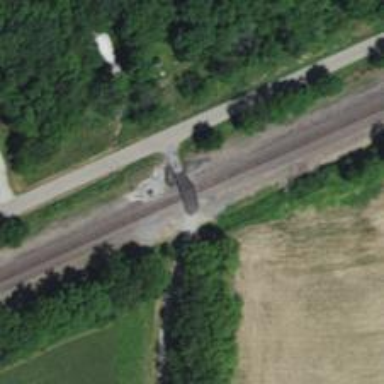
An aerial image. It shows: Railway level crossing.